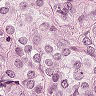
Metastatic tissue present: yes